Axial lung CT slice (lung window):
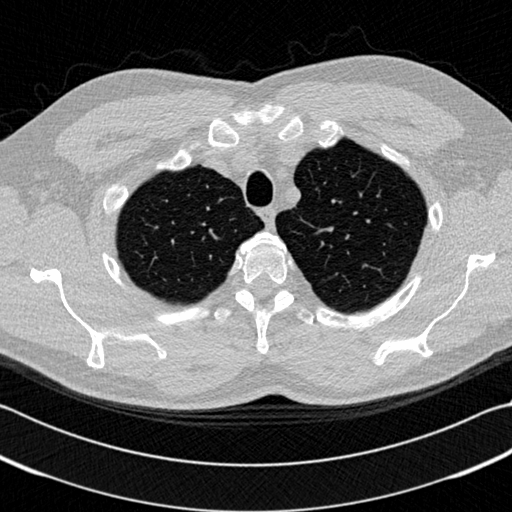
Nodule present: no